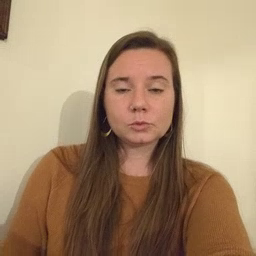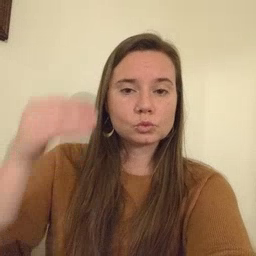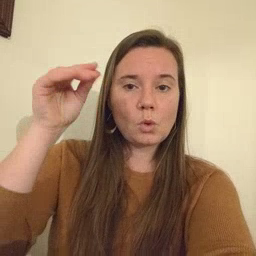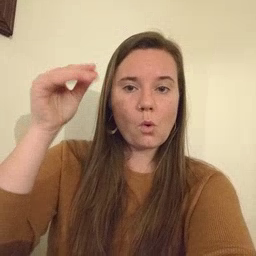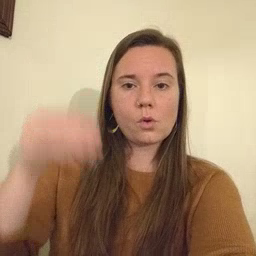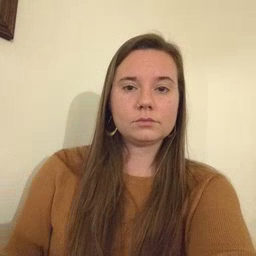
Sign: store